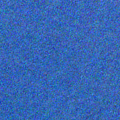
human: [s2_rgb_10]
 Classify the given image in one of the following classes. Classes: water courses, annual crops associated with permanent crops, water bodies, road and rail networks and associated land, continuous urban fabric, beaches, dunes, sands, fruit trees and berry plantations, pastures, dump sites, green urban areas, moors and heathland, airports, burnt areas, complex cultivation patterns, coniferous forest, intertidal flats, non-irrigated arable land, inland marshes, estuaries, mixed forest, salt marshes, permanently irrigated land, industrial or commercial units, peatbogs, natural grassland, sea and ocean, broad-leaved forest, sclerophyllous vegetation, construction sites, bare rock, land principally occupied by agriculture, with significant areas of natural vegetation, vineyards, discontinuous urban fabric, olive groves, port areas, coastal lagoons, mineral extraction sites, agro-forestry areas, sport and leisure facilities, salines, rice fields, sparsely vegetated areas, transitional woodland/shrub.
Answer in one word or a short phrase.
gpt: sea and ocean